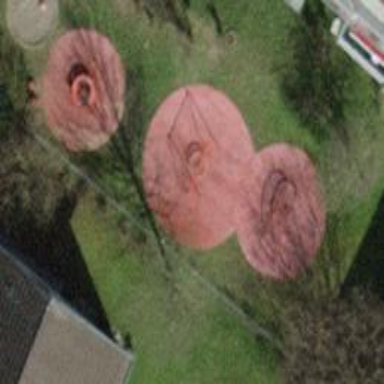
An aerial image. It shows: Playground with basket swing.